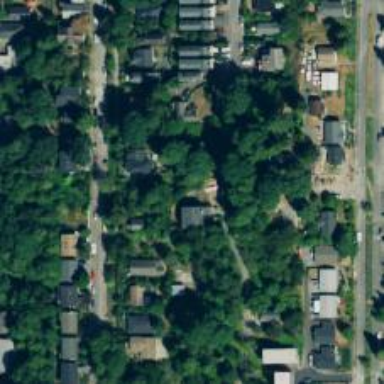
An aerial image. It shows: Neighborhood.